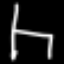
Label: chair